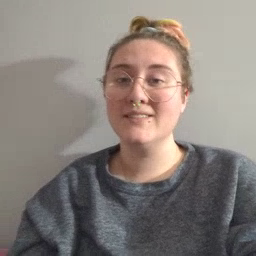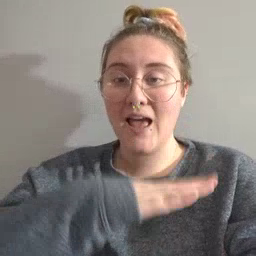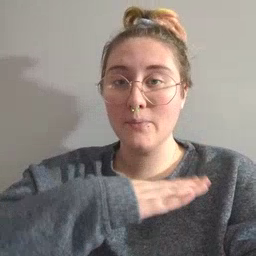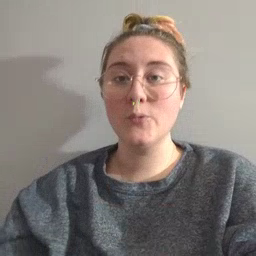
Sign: table